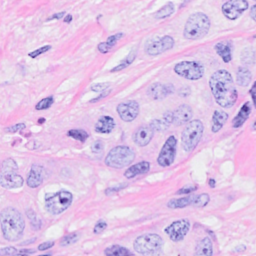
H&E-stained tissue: Breast